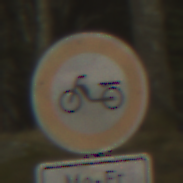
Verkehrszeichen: VerbotMofas
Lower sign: ZeitangabenMitBeschraenkungAufWochentage2
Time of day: MorningAfternoon
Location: Outdoor (Nature)
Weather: Clear
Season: Winter
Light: Natural